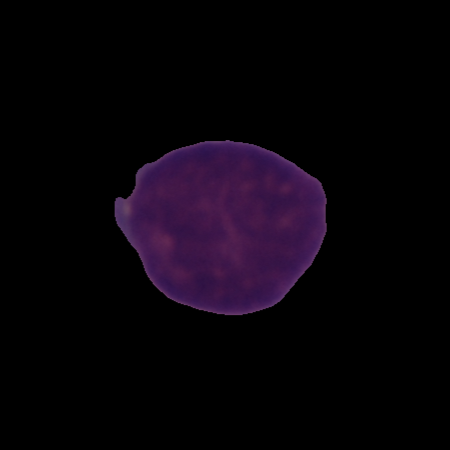
Label: cancer